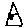
Label: house